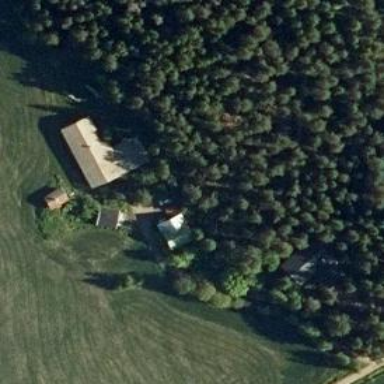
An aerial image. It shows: Farm.